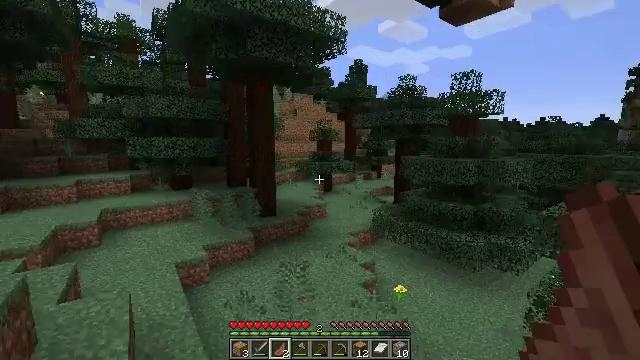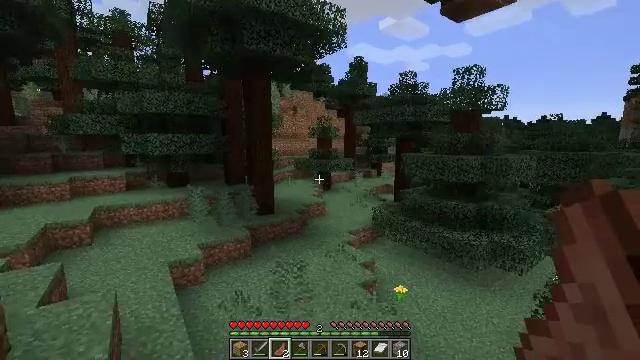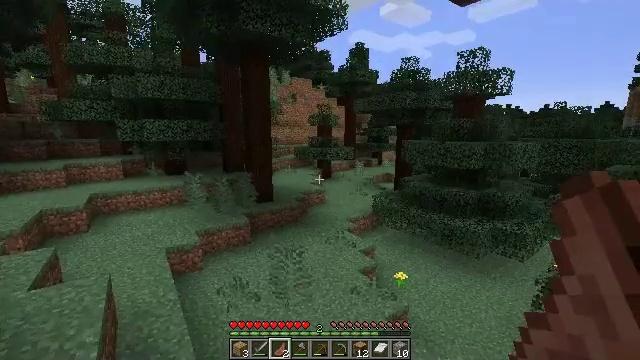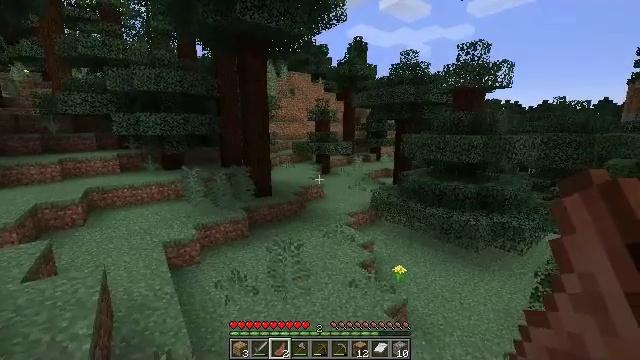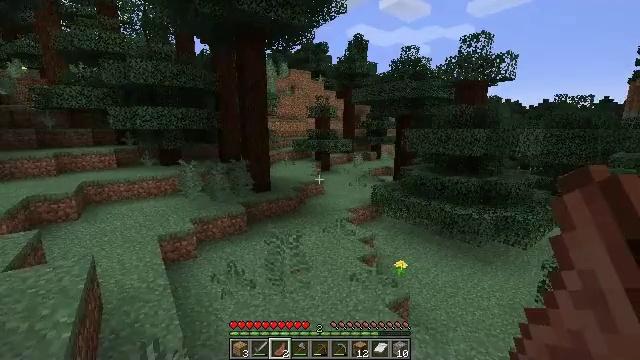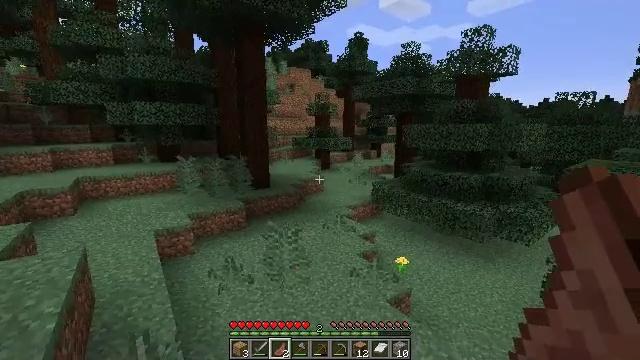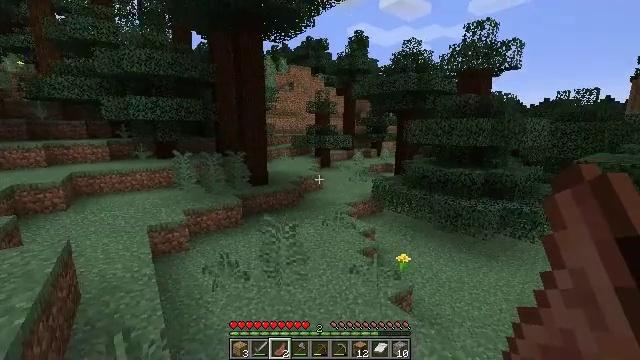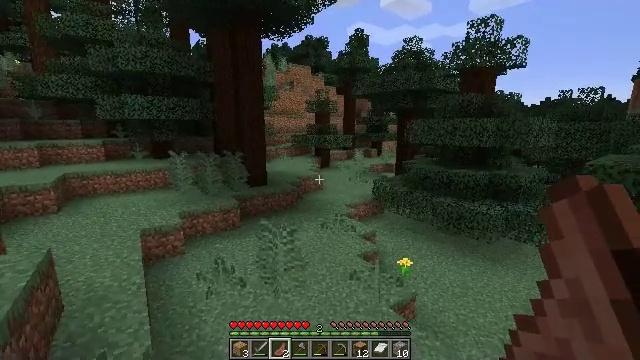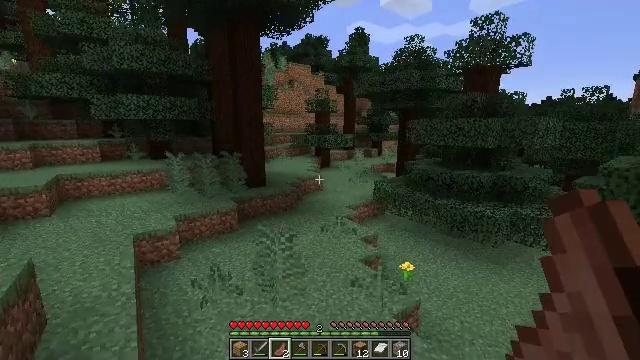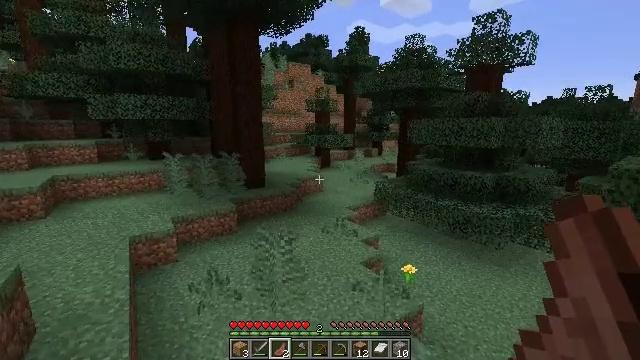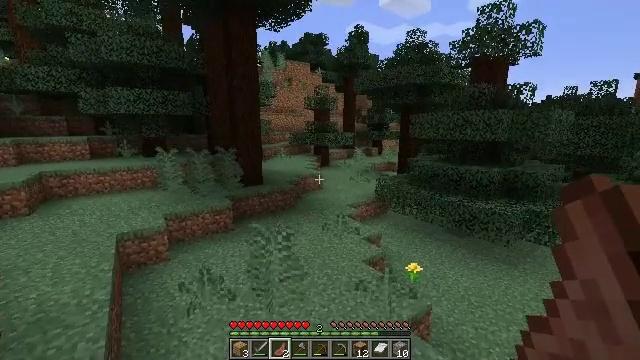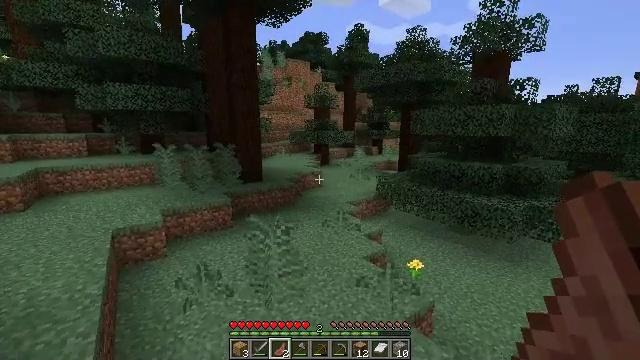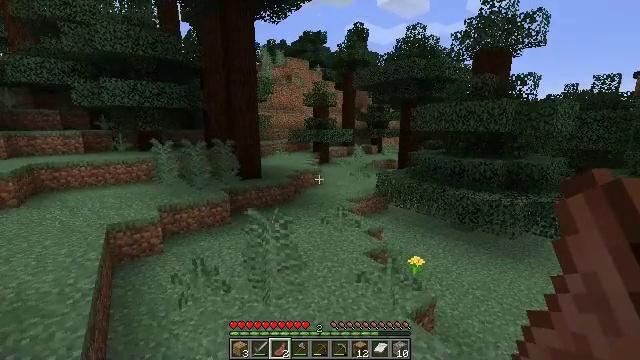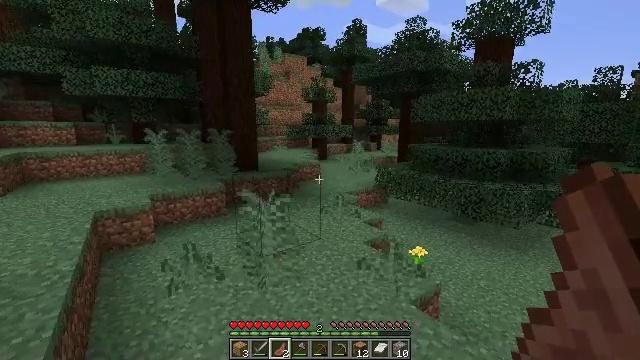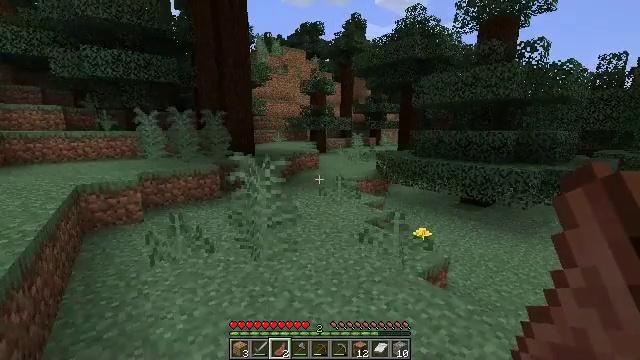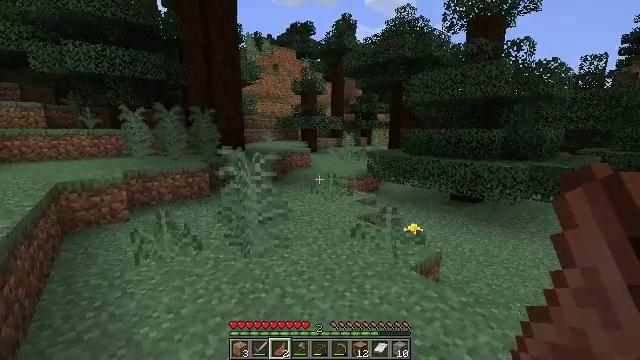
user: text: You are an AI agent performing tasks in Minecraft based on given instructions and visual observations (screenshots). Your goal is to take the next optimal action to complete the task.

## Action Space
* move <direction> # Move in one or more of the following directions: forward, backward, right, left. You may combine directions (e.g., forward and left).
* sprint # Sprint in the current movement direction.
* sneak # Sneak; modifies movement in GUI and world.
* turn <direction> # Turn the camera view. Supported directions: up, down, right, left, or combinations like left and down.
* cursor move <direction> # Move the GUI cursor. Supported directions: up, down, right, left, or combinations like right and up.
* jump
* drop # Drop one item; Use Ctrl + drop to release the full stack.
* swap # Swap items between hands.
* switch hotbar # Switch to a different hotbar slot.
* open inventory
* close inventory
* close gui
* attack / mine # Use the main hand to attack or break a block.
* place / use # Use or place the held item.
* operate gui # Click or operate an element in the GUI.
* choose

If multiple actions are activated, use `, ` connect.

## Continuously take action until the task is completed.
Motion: motion action
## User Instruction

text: Mine the pumpkin from the ground.
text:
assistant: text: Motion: move forward
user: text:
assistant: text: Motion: move forward, turn down
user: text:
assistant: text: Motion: move forward
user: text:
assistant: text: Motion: move forward
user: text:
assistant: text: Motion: move forward
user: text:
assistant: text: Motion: move forward
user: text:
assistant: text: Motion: move forward
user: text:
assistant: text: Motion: move forward
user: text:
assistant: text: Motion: move forward
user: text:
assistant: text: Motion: move forward
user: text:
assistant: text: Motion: move forward
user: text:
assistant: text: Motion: move forward
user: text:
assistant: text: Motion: move forward
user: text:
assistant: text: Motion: move forward
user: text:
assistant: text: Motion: move forward, turn right
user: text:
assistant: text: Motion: move forward, turn right
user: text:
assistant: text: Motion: move forward, turn right
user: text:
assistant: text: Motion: move forward, turn right and up
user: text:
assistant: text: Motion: move forward, turn right
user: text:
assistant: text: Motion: move forward, turn right
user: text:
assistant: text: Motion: move forward
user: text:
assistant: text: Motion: move forward, turn right
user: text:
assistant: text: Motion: move forward, turn right
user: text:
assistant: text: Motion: move forward
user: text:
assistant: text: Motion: move forward, turn right
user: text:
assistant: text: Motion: move forward, turn right
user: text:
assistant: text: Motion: move forward, turn right
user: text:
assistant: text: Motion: move forward
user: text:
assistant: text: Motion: move forward
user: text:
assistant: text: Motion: move forward, turn right